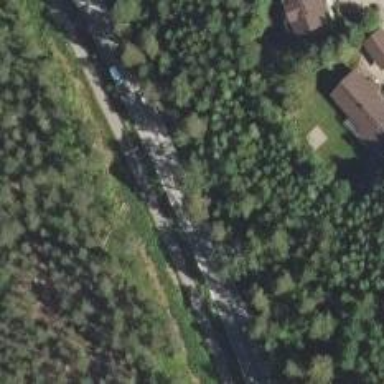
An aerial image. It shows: Asphalt cycleway.